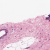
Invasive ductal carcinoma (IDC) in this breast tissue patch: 0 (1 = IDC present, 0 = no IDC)